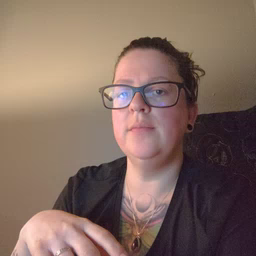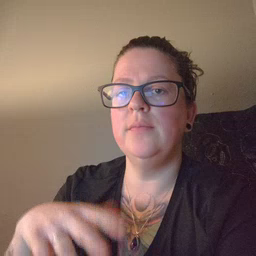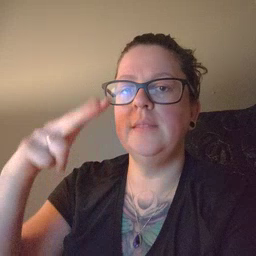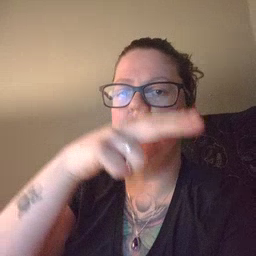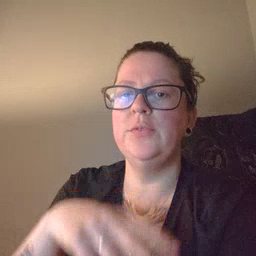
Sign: helicopter